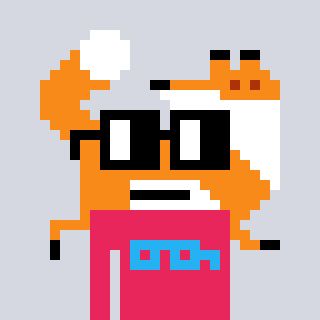
a pixel art character with square black glasses, a fox-shaped head and a redpinkish-colored body on a cool background